Question: I would like a solution to automatically center a basemap plot on my coordinate data.
I've got things to automatically center, but the resulting area is much larger than the area actually used by my data. , rather than an area drawn from the lat/lon boundaries.
I am using <URL> sphere.
Here is the script I started with. This was causing the width and height to bee small too small for the data area, and the center latitude (lat0) too far south.
'''
from mpl_toolkits.basemap import Basemap
import matplotlib.pyplot as plt
import numpy as np
import sys
import csv
import spheredistance as sd
print '
'
if len(sys.argv) < 3:
print >>sys.stderr,'Usage:',sys.argv[0],'<datafile> <#rows to skip>'
sys.exit(1)
print '
'
dataFile = sys.argv[1]
dataStream = open(dataFile, 'rb')
dataReader = csv.reader(dataStream,delimiter=' ')
numRows = sys.argv[2]
dataValues = []
dataLat = []
dataLon = []
print 'Plotting Data From: '+dataFile
dataReader.next()
for row in dataReader:
dataValues.append(row[0])
dataLat.append(float(row[1]))
dataLon.append(float(row[2]))
# center and set extent of map
earthRadius = <PHONE> #meters
factor = 1.00
lat0new = ((max(dataLat)-min(dataLat))/2)+min(dataLat)
lon0new = ((max(dataLon)-min(dataLon))/2)+min(dataLon)
mapH = sd.distance_on_unit_sphere(max(dataLat),lon0new,
min(dataLat),lon0new)*earthRadius*factor
mapW = sd.distance_on_unit_sphere(lat0new,max(dataLon),
lat0new,min(dataLon))*earthRadius*factor
# setup stereographic basemap.
# lat_ts is latitude of true scale.
# lon_0,lat_0 is central point.
m = Basemap(width=mapW,height=mapH,
resolution='l',projection='stere', lat_0=lat0new,lon_0=lon0new)
#m.shadedrelief()
m.drawcoastlines(linewidth=0.2)
m.fillcontinents(color='white', lake_color='aqua')
#plot data points (omitted due to ownership)
#x, y = m(dataLon,dataLat)
#m.scatter(x,y,2,marker='o',color='k')
# draw parallels and meridians.
m.drawparallels(np.arange(-80.,81.,20.), labels=[1,0,0,0], fontsize=10)
m.drawmeridians(np.arange(-180.,181.,20.), labels=[0,0,0,1], fontsize=10)
m.drawmapboundary(fill_color='aqua')
plt.title("Example")
plt.show()
'''

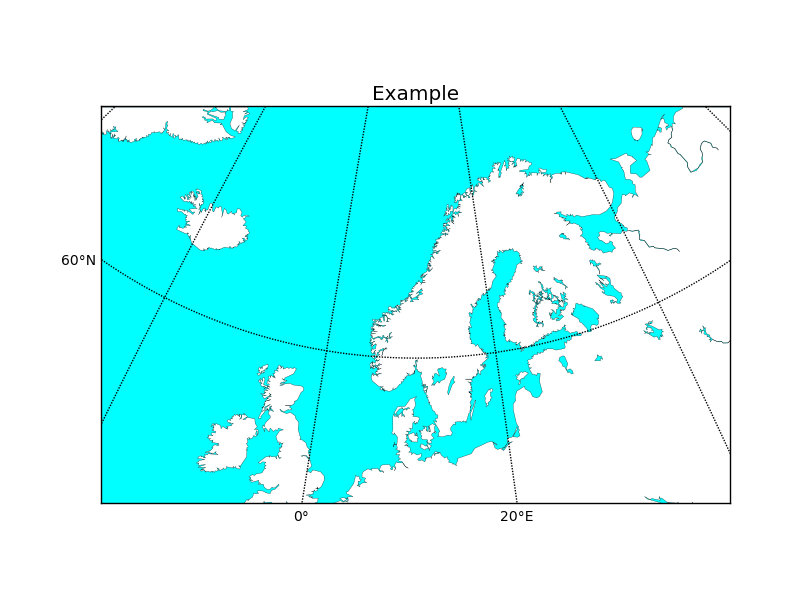
Answer: After generating some random data, it was obvious that the bounds that I chose did not work with this projection (red lines). Using map.drawgreatcircle(), I first visualized where I wanted the bounds while zoomed over the projection of random data.

I corrected the longitude by using the longitudinal difference at the southern most latitude (blue horizontal line).
I determined the latitudinal range using the Pythagorean theorem to solve for the vertical distance, knowing the distance between the northern most longitudinal bounds, and the central southernmost point (blue triangle).
'''
def centerMap(lats,lons,scale):
#Assumes -90 < Lat < 90 and -180 < Lon < 180, and
# latitude and logitude are in decimal degrees
earthRadius = <PHONE>.0 #earth's radius in meters
northLat = max(lats)
southLat = min(lats)
westLon = max(lons)
eastLon = min(lons)
# average between max and min longitude
lon0 = ((westLon-eastLon)/2.0)+eastLon
# a = the height of the map
b = sd.spheredist(northLat,westLon,northLat,eastLon)*earthRadius/2
c = sd.spheredist(northLat,westLon,southLat,lon0)*earthRadius
# use pythagorean theorom to determine height of plot
mapH = pow(pow(c,2)-pow(b,2),1./2)
arcCenter = (mapH/2)/earthRadius
lat0 = sd.secondlat(southLat,arcCenter)
# distance between max E and W longitude at most souther latitude
mapW = sd.spheredist(southLat,westLon,southLat,eastLon)*earthRadius
return lat0,lon0,mapW*scale,mapH*scale
lat0center,lon0center,mapWidth,mapHeight = centerMap(dataLat,dataLon,1.1)
'''
The lat0 (or latitudinal center) in this case is therefore the point half-way up the height of this triangle, which I solved using John Cooks method, but for solving for an unknown coordinate while knowing the first coordinate (the median longitude at the southern boundary) and the arc length (half that of the total height).
'''
def secondlat(lat1, arc):
degrees_to_radians = math.pi/180.0
lat2 = (arc-((90-lat1)*degrees_to_radians))*(1./degrees_to_radians)+90
return lat2
'''
The above function, as well as the distance between two coordinates can be achieved with higher accuracy using the <URL>. I found this in Erik Westra's , which is an excellent resource.
I have now verified that this also works for Lambert Conformal Conic (lcc) projections.